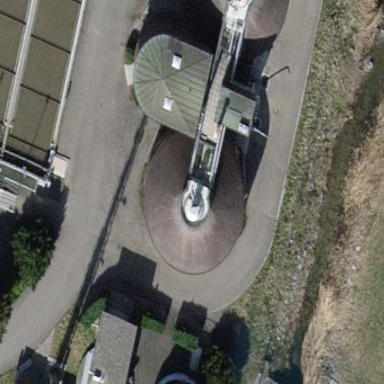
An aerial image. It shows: Storage tank that is man-made.